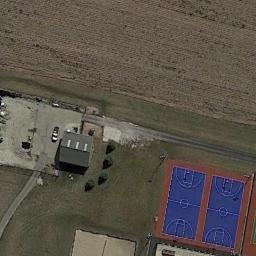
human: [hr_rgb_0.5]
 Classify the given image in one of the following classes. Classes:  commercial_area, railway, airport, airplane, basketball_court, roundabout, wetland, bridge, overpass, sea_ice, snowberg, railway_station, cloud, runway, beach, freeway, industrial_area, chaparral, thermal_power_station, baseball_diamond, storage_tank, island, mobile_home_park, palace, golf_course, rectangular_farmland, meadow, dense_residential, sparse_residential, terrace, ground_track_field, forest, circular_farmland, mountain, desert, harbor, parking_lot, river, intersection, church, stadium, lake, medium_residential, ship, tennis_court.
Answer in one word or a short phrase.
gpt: basketball_court